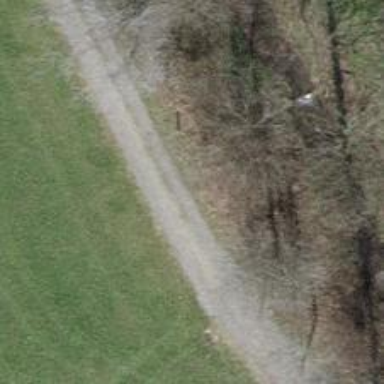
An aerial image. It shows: Gravel track with grade3 tracktype.